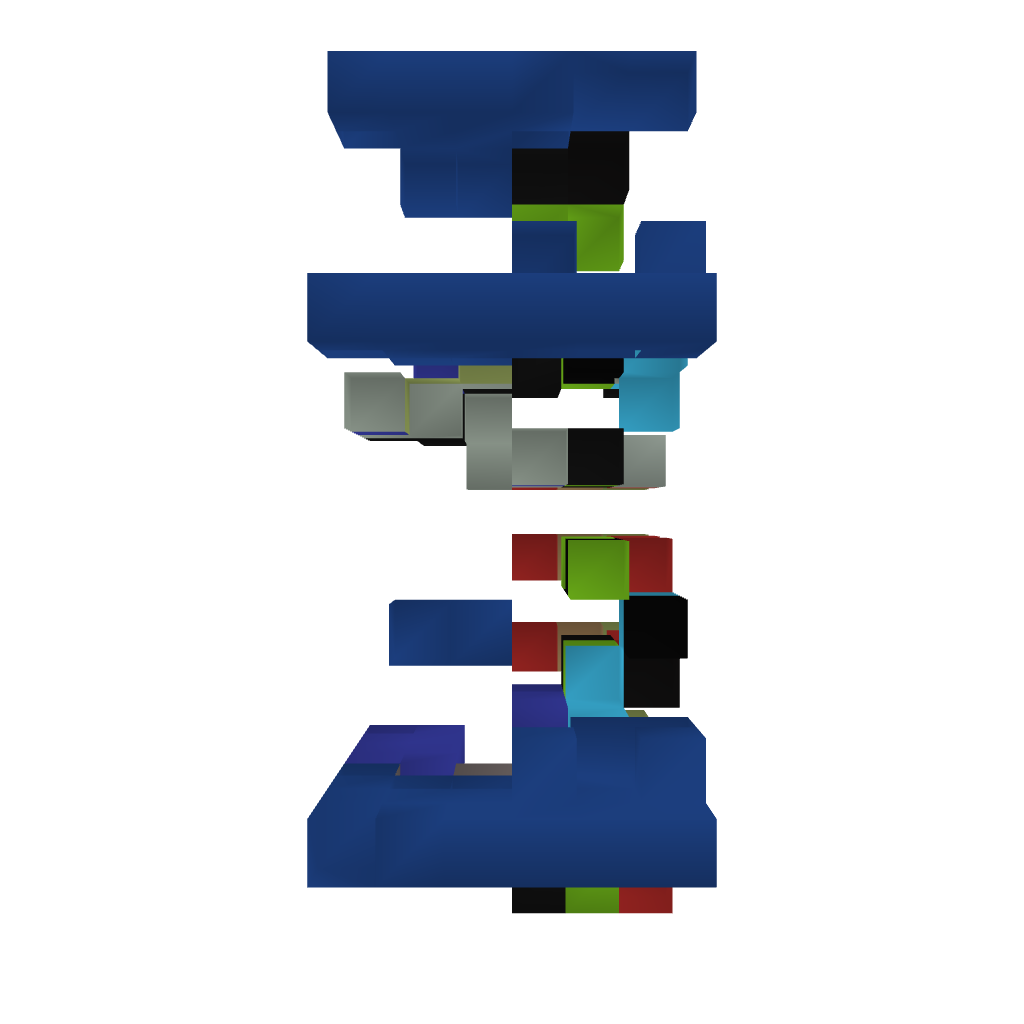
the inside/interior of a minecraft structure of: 100% working elevator